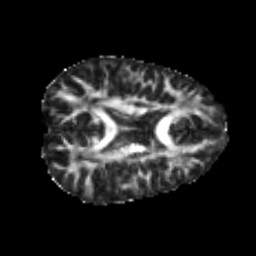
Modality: FA
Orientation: axial
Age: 20
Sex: male
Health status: healthy
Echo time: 0.074 s